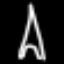
Label: The Eiffel Tower